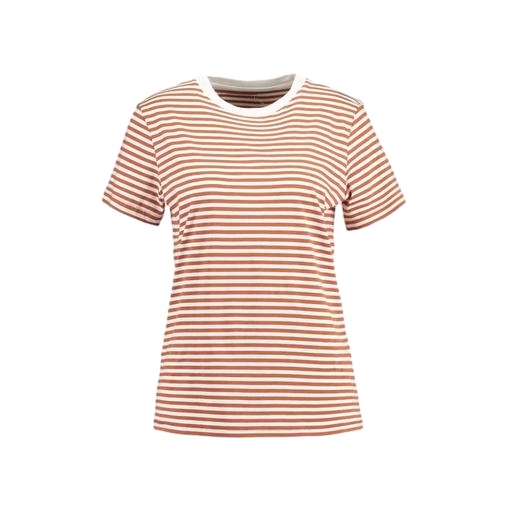
brown women's stripe t-shirt, orange striped shirt, striped t-shirt, white background